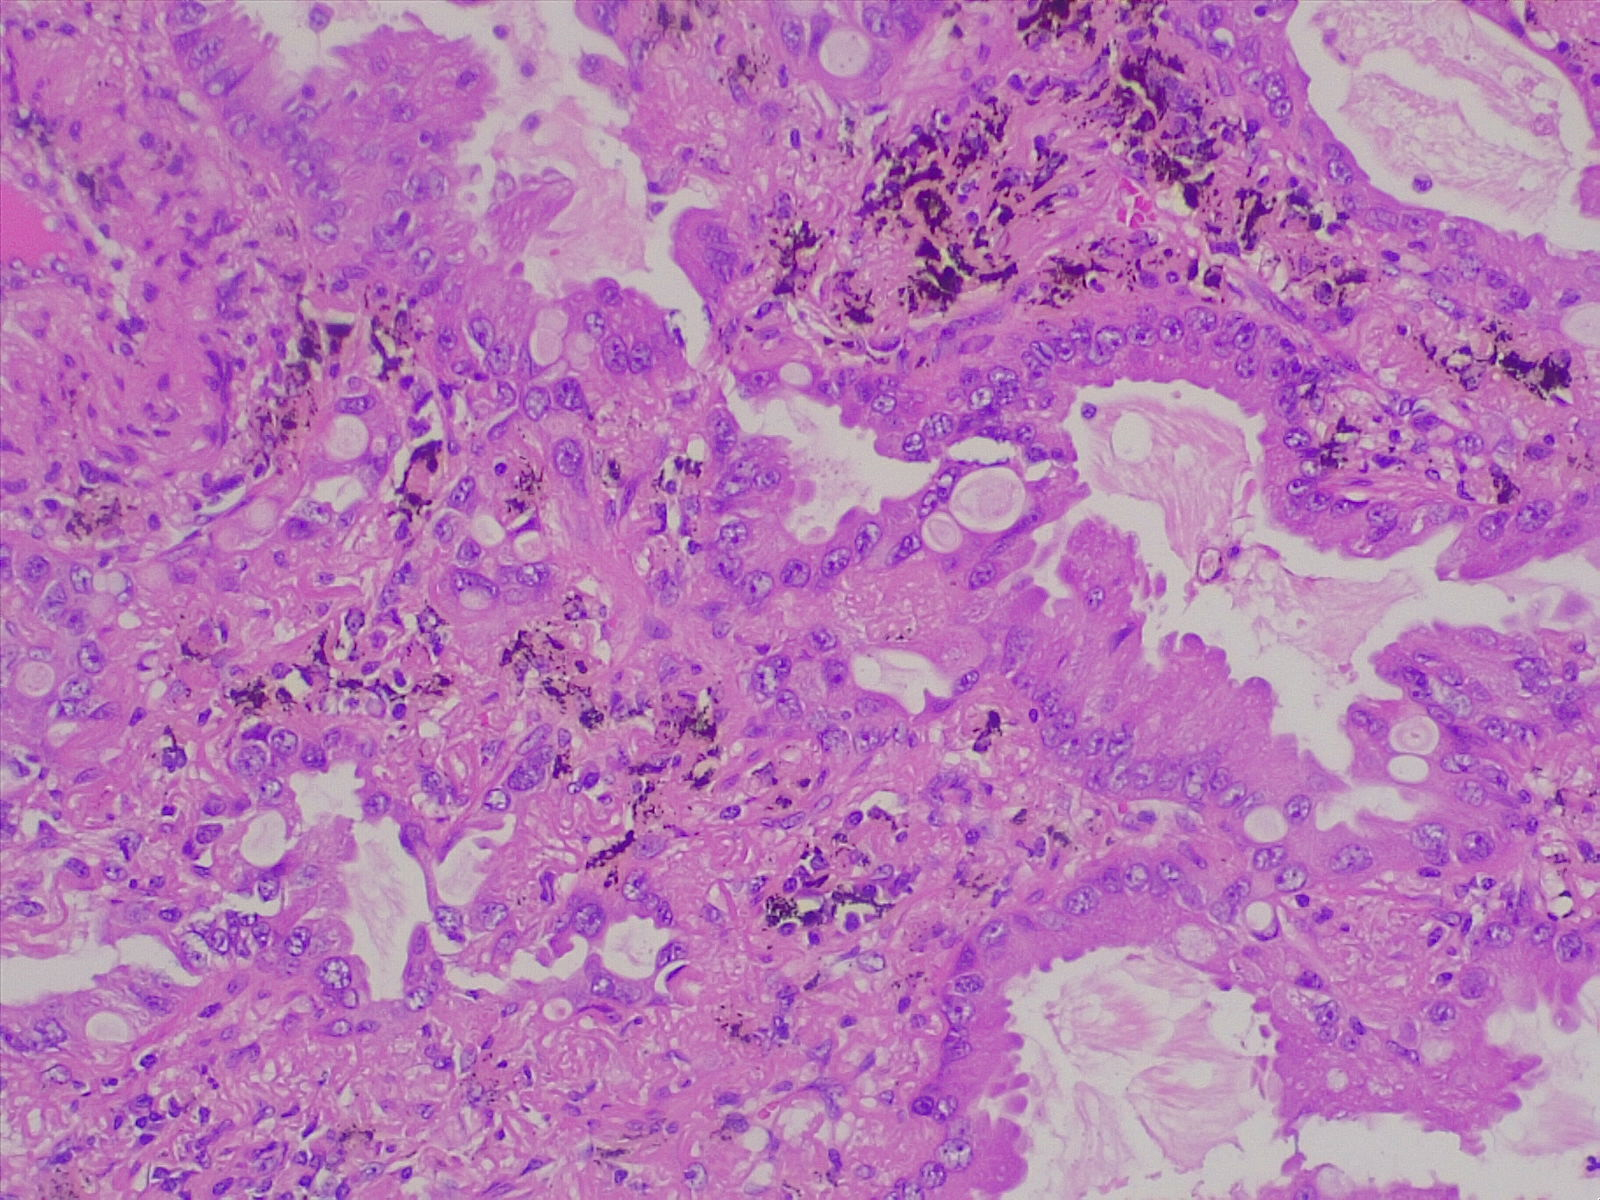
Label: lung adenocarcinoma, well differentiated